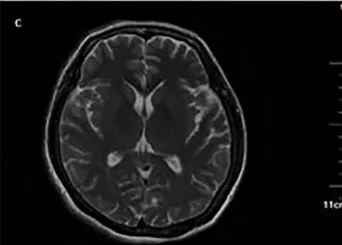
Magnetic resonance imaging and magnetic resonance angiography (MRA) MRI findings were unremarkable. T2-weighted imaging.
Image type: radiology (mri)